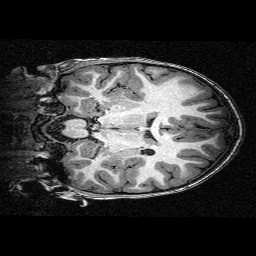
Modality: T1w
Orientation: coronal
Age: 10
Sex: male
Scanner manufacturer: siemens
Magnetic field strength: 3 T
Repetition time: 2.3 s
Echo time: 0.00336 s